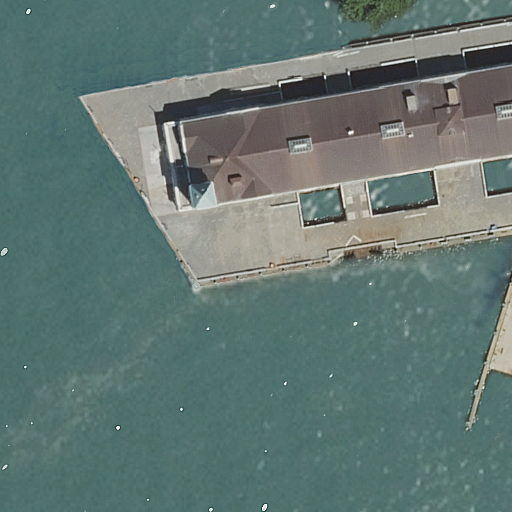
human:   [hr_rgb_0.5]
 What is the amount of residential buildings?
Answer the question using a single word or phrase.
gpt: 1

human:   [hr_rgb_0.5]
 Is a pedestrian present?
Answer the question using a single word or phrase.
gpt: yes

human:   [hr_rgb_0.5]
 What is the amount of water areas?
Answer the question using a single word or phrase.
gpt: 1

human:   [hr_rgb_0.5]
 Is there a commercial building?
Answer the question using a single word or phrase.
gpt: no

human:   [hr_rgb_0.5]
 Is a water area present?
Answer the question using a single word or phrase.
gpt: yes

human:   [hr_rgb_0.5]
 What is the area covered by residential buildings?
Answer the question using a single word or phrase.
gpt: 1279m2

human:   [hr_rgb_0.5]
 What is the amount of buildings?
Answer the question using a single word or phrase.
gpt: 1

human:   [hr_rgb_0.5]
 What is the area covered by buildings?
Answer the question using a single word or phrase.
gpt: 1279m2

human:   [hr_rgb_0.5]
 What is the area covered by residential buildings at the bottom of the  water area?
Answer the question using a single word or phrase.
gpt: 0m2

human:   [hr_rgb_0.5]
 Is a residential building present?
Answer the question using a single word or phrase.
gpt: yes

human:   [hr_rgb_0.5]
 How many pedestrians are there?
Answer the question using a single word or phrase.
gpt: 5

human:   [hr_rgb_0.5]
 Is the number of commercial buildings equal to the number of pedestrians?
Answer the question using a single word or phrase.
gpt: no

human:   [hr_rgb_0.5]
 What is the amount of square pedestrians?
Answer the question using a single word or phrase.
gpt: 0

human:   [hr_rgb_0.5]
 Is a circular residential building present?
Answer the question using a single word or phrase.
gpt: no

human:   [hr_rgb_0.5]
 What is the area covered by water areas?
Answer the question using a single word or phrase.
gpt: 7304m2

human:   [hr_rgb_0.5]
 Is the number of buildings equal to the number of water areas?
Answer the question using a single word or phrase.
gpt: yes

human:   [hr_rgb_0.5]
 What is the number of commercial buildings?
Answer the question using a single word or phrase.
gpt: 0

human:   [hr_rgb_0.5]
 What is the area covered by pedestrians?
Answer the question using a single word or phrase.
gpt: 111m2

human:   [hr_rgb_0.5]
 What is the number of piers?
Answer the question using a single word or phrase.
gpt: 1

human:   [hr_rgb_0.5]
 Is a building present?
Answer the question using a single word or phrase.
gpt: yes

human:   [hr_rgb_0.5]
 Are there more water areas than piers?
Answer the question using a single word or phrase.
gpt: no

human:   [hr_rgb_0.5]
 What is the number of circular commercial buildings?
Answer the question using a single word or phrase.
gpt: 0

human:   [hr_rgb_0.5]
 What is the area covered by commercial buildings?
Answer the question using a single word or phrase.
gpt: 0m2

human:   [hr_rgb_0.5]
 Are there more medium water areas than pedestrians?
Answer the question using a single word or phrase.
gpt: no

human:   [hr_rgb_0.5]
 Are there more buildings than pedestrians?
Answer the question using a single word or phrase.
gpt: no

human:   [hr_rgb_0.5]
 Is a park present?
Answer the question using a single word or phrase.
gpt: yes

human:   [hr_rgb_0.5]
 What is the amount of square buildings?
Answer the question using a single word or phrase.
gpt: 0

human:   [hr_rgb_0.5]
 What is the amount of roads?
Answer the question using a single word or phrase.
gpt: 0

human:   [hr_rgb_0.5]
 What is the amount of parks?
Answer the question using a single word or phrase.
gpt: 1

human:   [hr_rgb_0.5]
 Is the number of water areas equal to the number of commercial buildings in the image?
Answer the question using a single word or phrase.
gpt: no

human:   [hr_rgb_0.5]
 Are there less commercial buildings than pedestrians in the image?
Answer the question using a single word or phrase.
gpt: yes

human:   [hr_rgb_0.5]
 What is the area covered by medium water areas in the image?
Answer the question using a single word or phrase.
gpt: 0m2

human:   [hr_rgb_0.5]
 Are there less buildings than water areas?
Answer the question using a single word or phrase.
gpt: no

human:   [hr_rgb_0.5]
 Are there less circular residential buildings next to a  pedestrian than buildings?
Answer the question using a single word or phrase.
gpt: yes

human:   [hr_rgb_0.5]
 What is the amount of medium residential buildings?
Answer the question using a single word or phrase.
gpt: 0

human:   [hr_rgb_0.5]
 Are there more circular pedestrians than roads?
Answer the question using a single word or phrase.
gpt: no

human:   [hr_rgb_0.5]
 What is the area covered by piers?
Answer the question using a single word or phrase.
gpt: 31m2

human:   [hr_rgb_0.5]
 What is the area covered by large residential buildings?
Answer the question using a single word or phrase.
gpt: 1279m2

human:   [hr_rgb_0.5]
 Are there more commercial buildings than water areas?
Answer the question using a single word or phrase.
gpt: no

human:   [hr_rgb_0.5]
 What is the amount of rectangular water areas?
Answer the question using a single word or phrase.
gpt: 0

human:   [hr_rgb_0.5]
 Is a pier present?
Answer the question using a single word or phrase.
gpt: yes

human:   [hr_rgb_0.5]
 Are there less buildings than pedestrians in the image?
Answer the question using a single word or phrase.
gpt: yes

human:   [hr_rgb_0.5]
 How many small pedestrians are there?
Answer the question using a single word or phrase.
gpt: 5

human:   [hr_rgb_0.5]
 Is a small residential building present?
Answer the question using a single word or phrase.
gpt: no

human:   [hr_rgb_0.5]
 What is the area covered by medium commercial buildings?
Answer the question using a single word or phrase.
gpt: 0m2

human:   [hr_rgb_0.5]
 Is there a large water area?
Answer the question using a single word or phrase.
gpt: yes

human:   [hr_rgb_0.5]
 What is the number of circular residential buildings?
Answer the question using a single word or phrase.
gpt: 0

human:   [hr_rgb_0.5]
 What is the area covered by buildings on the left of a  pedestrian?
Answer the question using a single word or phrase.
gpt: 1279m2

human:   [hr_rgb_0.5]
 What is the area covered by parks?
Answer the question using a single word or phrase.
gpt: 2306m2

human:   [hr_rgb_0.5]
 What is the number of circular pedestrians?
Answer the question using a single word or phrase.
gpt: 0

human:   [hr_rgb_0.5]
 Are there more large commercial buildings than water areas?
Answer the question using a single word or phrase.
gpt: no

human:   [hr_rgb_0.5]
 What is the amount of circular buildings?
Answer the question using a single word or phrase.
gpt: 0

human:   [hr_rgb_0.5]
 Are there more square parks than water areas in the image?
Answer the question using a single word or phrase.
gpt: no

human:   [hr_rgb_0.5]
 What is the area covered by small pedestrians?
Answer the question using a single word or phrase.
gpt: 111m2

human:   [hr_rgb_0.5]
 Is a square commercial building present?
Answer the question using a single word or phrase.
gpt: no

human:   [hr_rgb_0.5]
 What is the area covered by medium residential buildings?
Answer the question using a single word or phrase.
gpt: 0m2

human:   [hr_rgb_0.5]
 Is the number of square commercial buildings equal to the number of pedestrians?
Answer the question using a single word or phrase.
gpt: no

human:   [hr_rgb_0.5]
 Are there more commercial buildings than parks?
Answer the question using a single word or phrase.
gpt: no

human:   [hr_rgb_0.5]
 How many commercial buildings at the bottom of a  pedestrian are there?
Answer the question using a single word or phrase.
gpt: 0

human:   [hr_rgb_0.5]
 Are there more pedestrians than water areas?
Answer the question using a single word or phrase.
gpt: yes

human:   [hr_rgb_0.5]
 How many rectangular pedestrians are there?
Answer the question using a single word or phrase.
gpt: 5

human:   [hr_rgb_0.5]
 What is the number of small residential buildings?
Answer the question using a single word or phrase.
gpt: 0

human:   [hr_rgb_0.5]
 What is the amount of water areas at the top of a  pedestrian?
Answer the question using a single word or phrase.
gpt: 0

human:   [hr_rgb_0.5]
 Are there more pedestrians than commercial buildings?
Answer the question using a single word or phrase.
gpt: yes